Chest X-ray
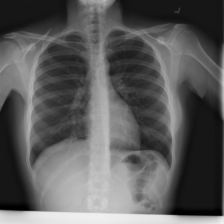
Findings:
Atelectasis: negative
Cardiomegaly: negative
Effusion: negative
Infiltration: negative
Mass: negative
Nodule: negative
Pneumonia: negative
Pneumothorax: negative
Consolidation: negative
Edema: negative
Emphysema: negative
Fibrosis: negative
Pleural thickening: negative
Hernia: negative